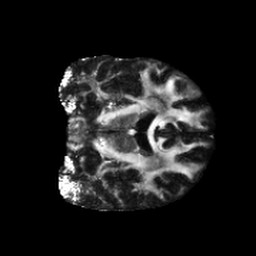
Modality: FA
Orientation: coronal
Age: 30
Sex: male
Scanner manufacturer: siemens
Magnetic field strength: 6.98 T
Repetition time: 7.776 s
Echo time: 0.076 s